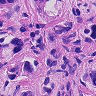
Metastatic tissue present: yes